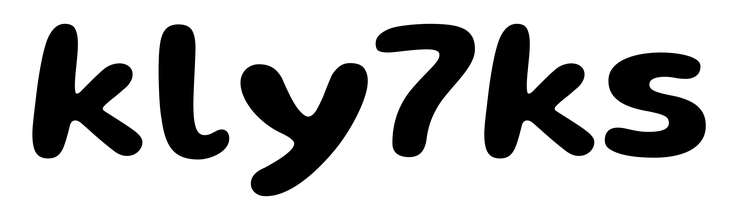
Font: Gluten_SemiBold